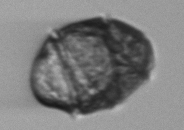
Label: Margalefidinium